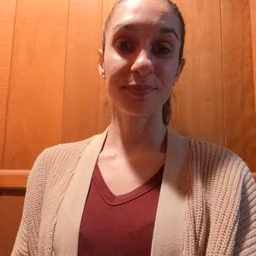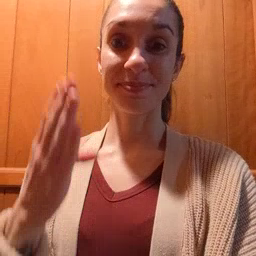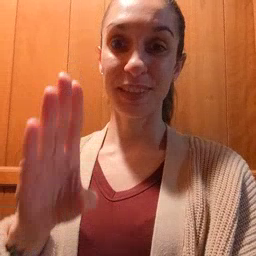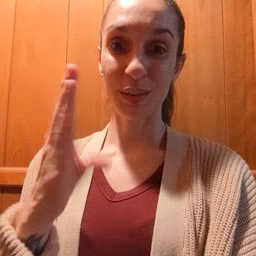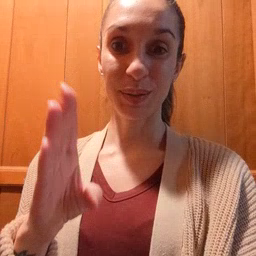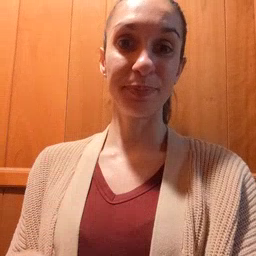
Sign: blue